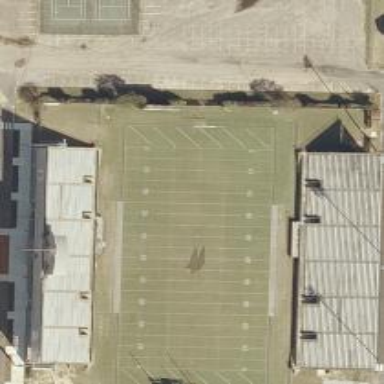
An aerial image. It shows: American football pitch.